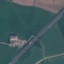
Land use / land cover class: Highway